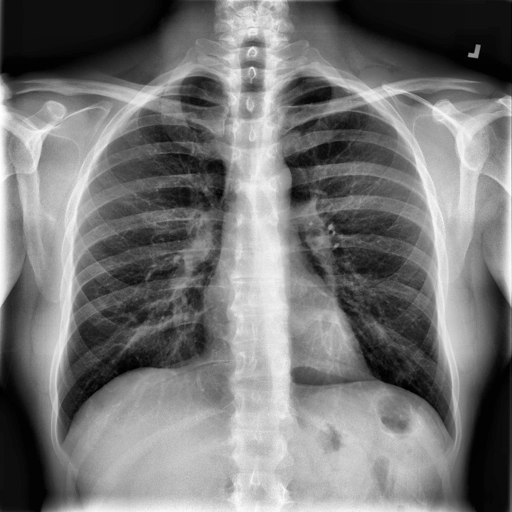
Finding: NORMAL